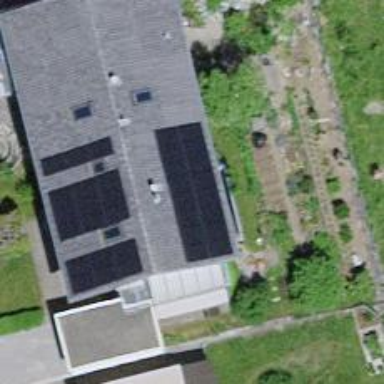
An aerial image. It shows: Solar power generator using photovoltaic panels.